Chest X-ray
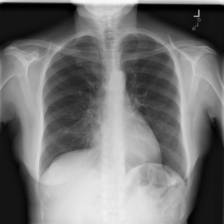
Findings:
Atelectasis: negative
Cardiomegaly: negative
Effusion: negative
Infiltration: negative
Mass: negative
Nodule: negative
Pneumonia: negative
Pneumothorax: negative
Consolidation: negative
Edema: negative
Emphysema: negative
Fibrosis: negative
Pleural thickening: negative
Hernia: negative